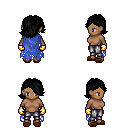
a pixel art fantasy rpg character, female body template, human, dark skin, blue tattered cape, metal pants, black swoop hairstyle, gold gloves, brown slippers, four views (front, back, left, right), 2x2 character sprite sheet, small pixel art, hard edges, no anti-aliasing